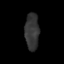
Tissue: skin
Cell type: Epithelial cells
Senescence score: 0.2823
Nuclear area (px): 508
Mean DAPI intensity: 52.075